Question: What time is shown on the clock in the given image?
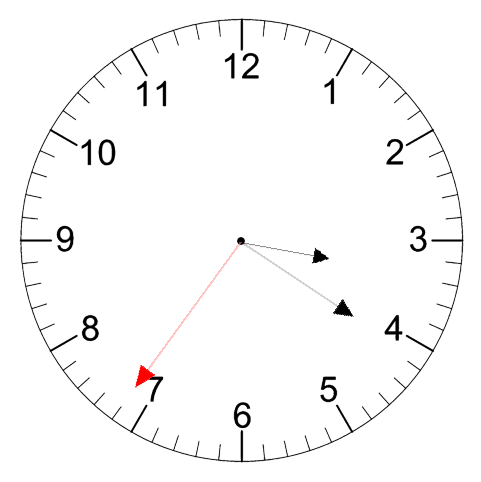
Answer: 03:20:36